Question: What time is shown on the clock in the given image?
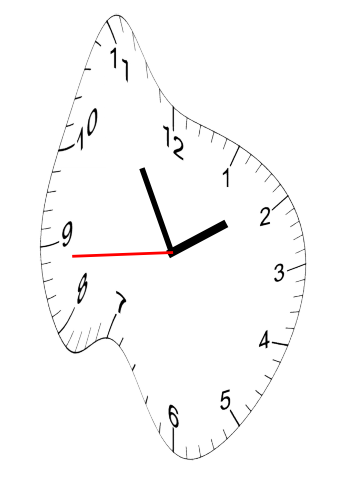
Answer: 01:54:44